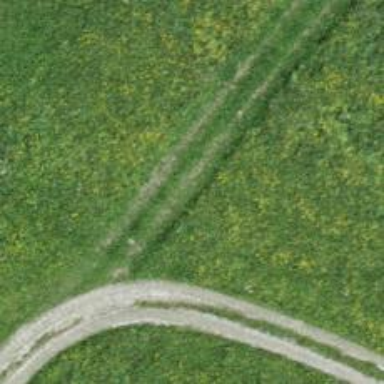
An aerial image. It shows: Unpaved unclassified road.